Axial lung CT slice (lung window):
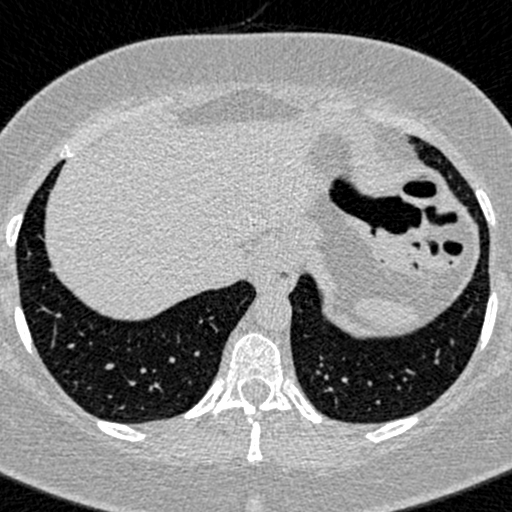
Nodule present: no